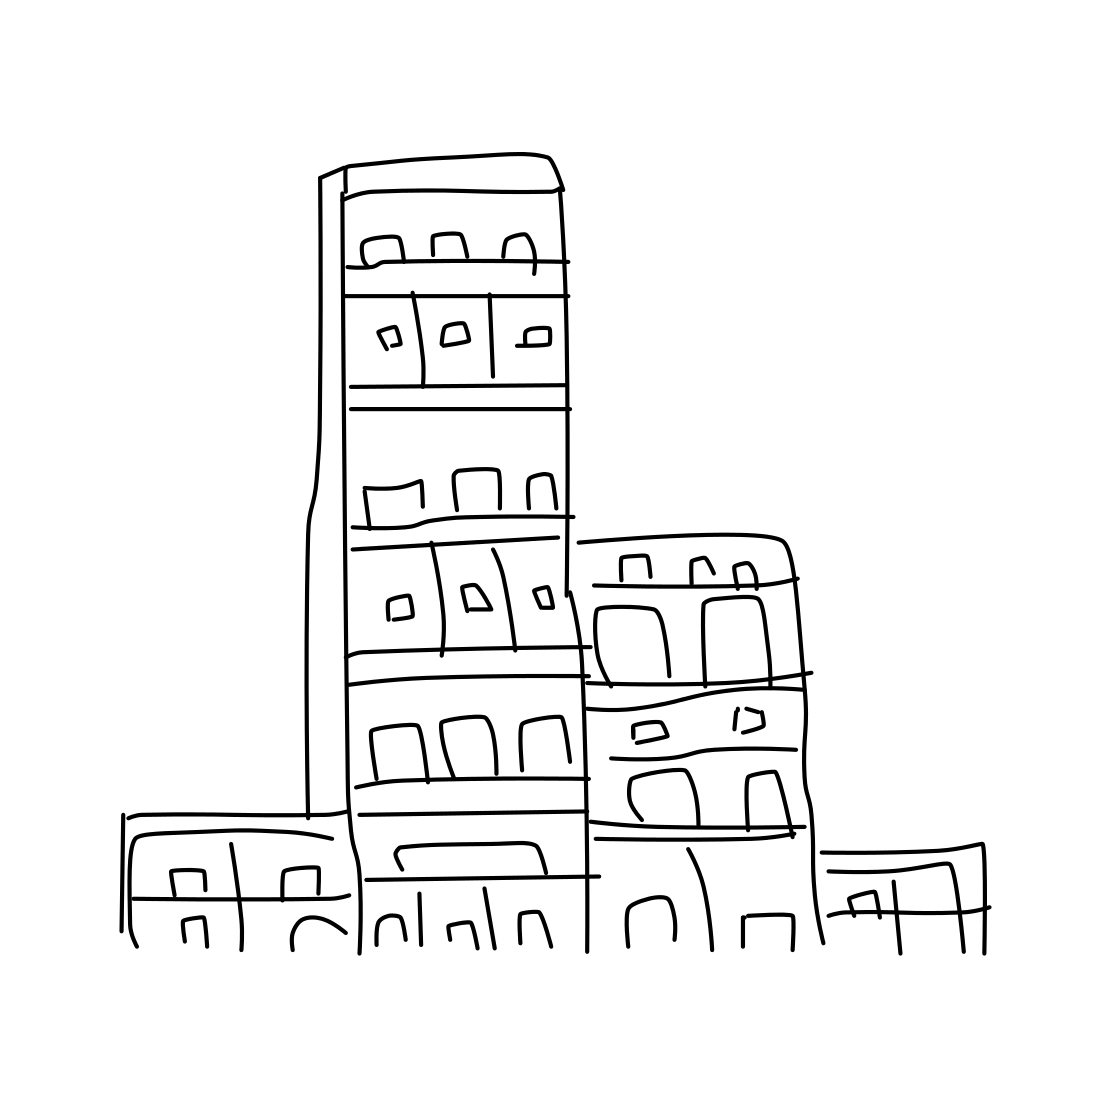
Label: skyscraper